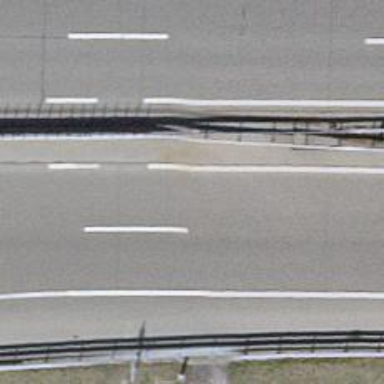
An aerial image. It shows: Asphalt motorway.